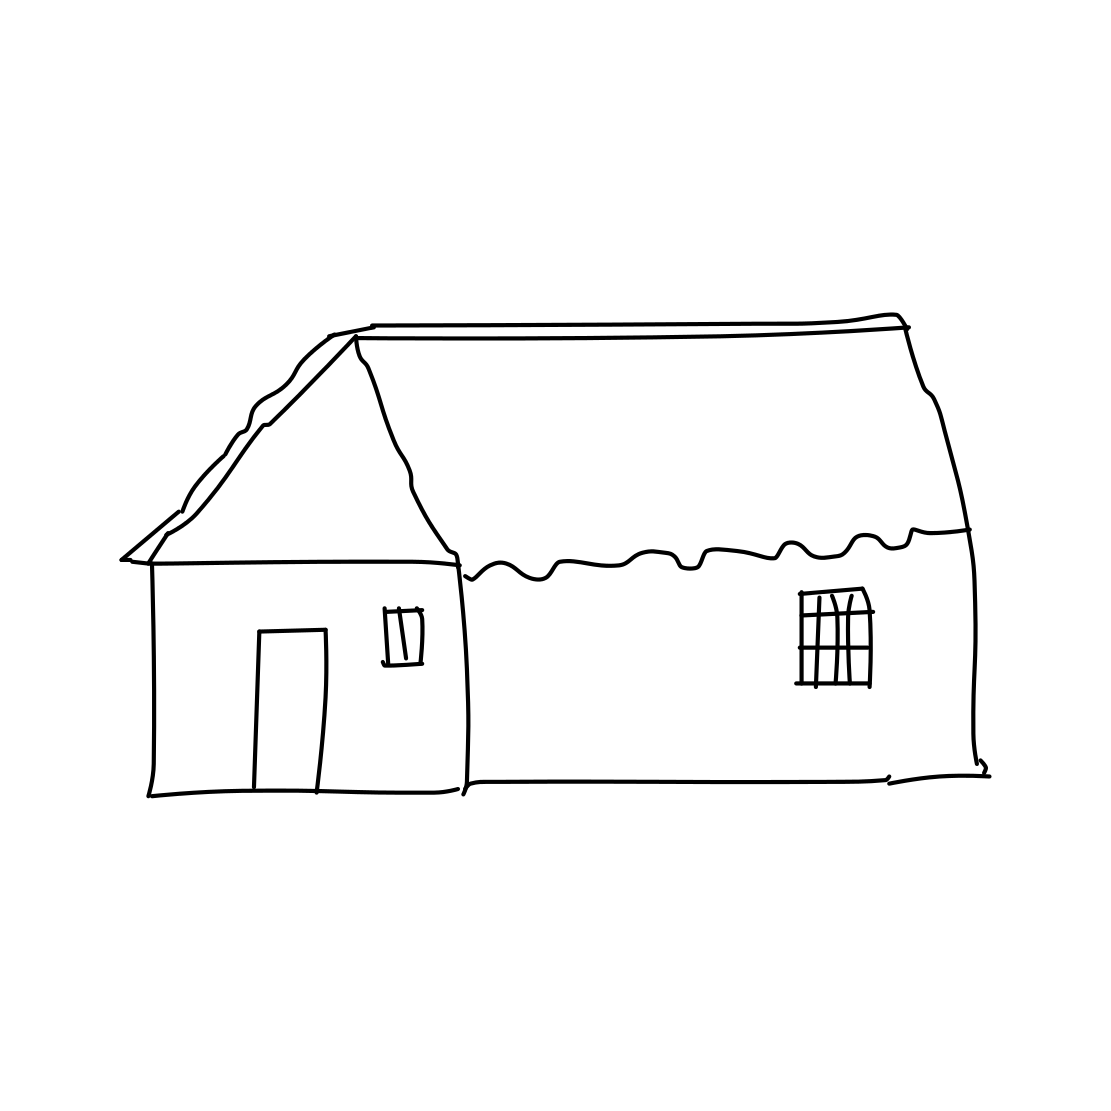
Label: house